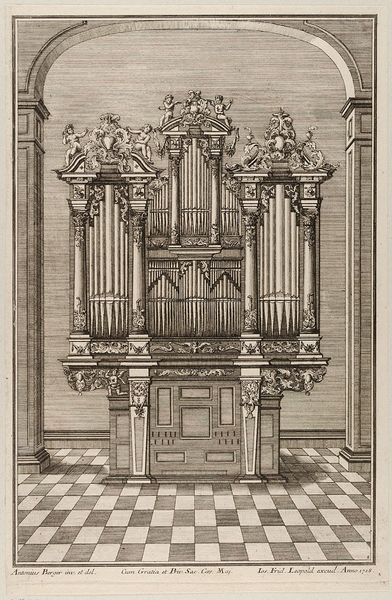
Titel: Orgel, Blatt 8 aus der Folge 'Accurater Entwurff gantz neu inventirter u. noch nie an das Tagesliecht gekommener Orgelkästen'
Künstler: Anton Berger
Standort: Hamburg
Institution: Museum für Kunst und Gewerbe Hamburg
Schlagwörter: pfeiler, barock, kirche, papier, grafik, graphik, kartusche, pfeife, fotografie, photographie, druckgraphik, druckgrafik, radierung, stich, mosaik, girlanden, schachbrettboden, orgel, laubwerk, blattwerk, putten, kupferstich, amoretten, bandelwerk, reproduktionen, barockzeit, barockzeitalter, blumengewinde, druckerzeugnisse, säule, fußboden, ornamentstich, vorlageblätter, mosambik, ranzig